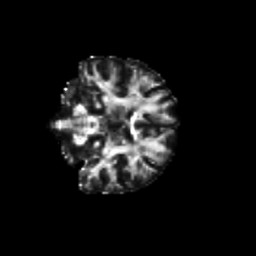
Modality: FA
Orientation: coronal
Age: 34
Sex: female
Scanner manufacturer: siemens
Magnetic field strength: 3 T
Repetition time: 8.6 s
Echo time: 0.095 s